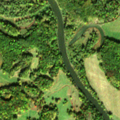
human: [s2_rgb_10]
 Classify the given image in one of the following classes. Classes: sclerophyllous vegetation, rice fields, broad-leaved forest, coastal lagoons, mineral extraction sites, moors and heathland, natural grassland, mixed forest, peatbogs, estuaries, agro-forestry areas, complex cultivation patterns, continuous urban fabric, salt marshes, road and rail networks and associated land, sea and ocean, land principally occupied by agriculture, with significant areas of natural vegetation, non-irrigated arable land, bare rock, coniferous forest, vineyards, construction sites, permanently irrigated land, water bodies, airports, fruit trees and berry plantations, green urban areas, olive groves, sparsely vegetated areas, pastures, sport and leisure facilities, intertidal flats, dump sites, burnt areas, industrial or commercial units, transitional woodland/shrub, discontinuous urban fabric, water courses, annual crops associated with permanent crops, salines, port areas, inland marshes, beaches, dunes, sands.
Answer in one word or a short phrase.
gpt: pastures, land principally occupied by agriculture, with significant areas of natural vegetation, broad-leaved forest, water courses